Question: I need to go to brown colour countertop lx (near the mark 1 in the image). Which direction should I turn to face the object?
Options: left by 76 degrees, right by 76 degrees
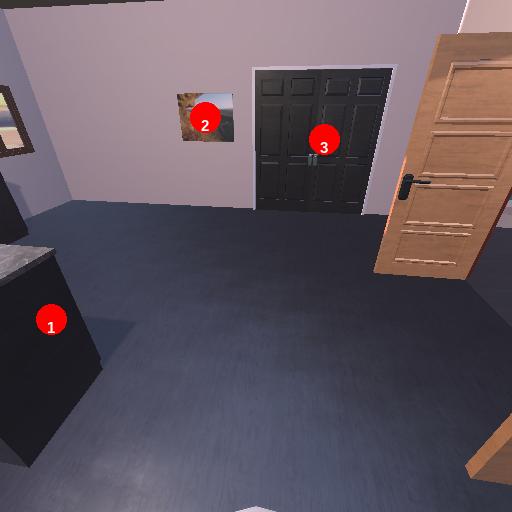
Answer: left by 76 degrees